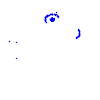
Particle: electron